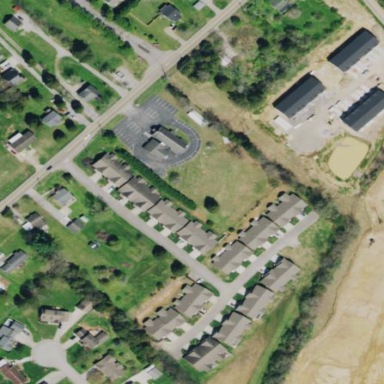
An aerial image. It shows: Condominium within residential area.